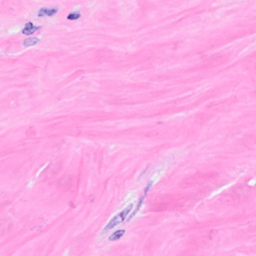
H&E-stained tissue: Breast